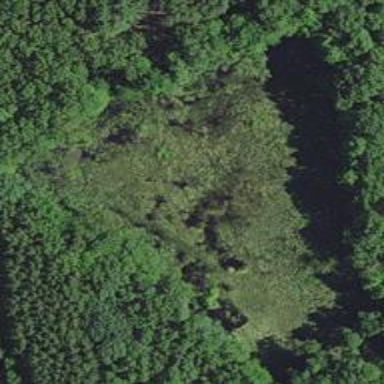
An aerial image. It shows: Marshy wetland area.